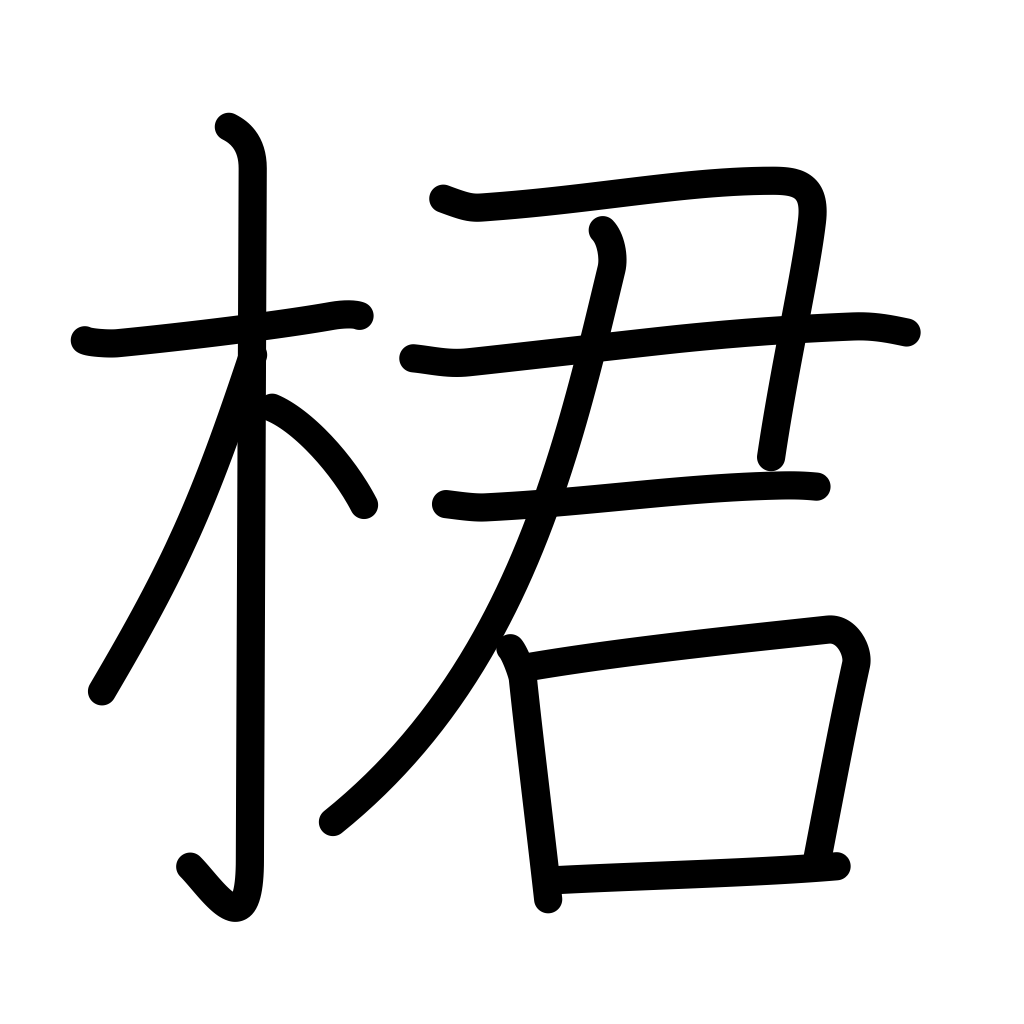
Meaning: type of fruit tree